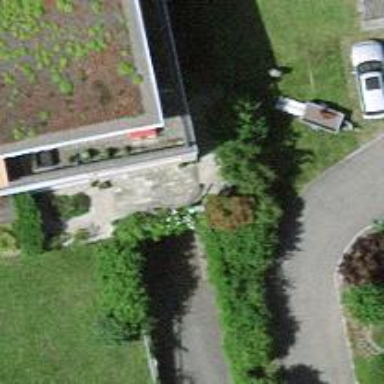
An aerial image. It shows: Parking entrance.